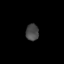
Tissue: lung
Cell type: Fibroblasts
Senescence score: 0.69
Nuclear area (px): 211
Mean DAPI intensity: 71.27